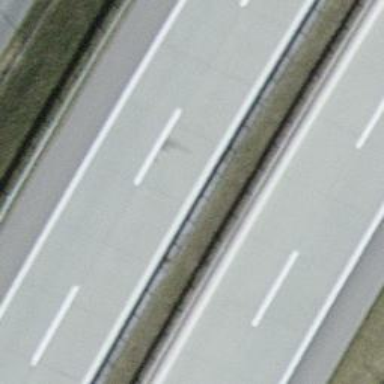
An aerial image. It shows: Asphalt motorway.